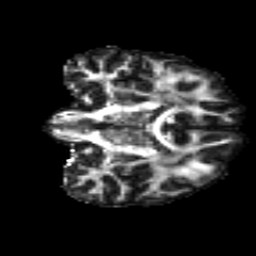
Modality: FA
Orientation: coronal
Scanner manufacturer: siemens
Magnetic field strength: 3 T
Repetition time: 4.16 s
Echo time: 0.0806 s